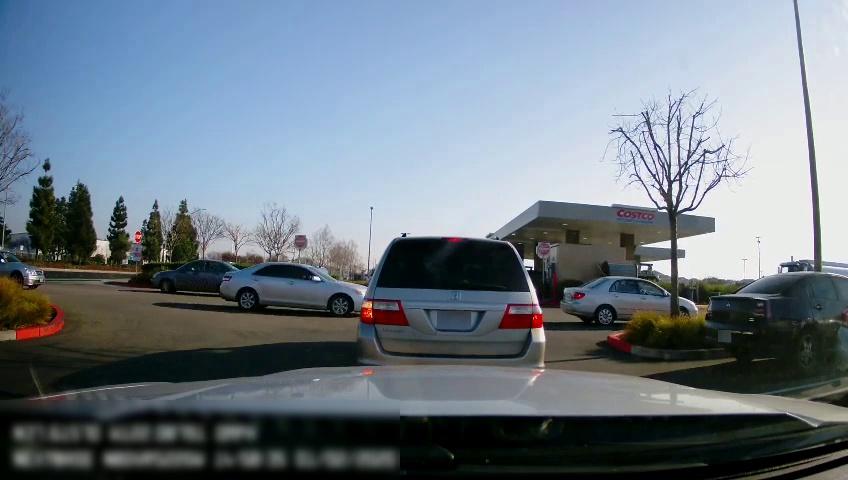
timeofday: Day
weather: Sunny
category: Drivable Space
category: Drivable Space
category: Vehicles | Truck
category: Vehicles | Car
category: Vehicles | Car
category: Vehicles | Car
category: Vehicles | Car
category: Vehicles | Car
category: Vehicles | Car
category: Vehicles | SUV
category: Traffic | Signs
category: Traffic | Signs